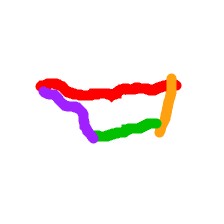
Shape: trapezoid